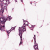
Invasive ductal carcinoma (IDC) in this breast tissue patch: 0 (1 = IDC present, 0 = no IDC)